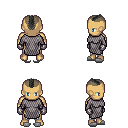
a pixel art fantasy rpg character, male body template, human, tanned skin, chain mail, white pants, gray short mohawk hairstyle, metal gloves, white slippers, four views (front, back, left, right), 2x2 character sprite sheet, small pixel art, hard edges, no anti-aliasing